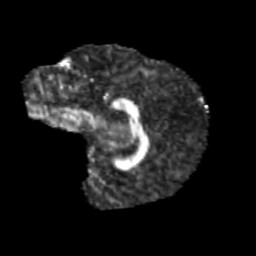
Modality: FA
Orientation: sagittal
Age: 11
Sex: male
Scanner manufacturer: siemens
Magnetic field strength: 3 T
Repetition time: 3.8 s
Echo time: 0.07 s